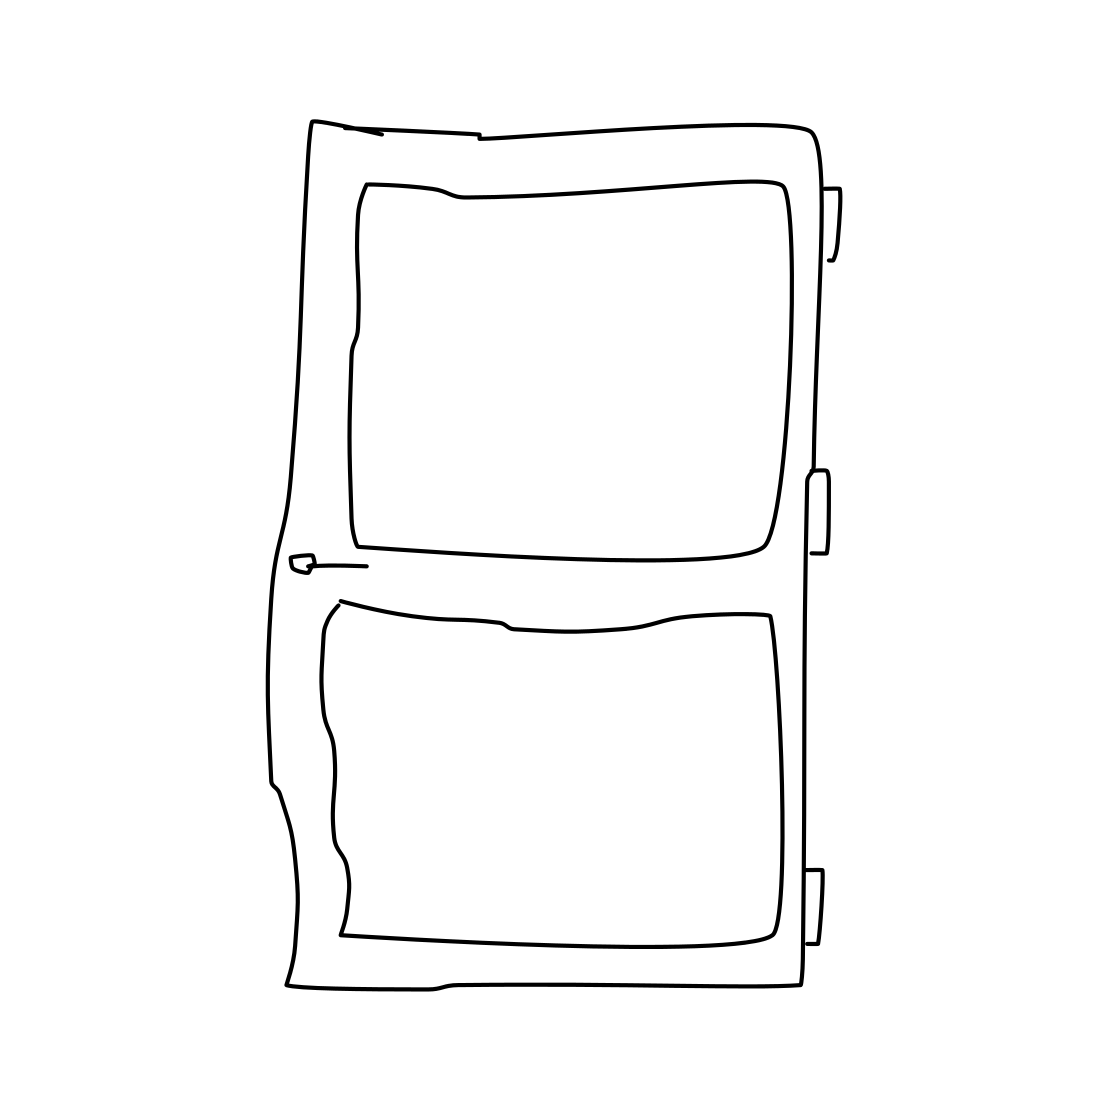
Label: door